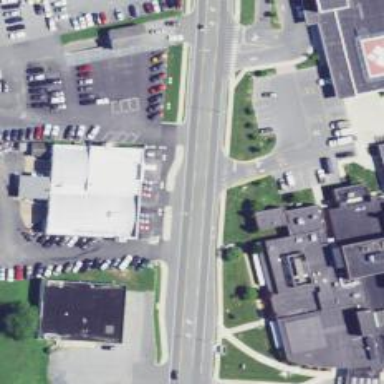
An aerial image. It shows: Marked crossing on the road.